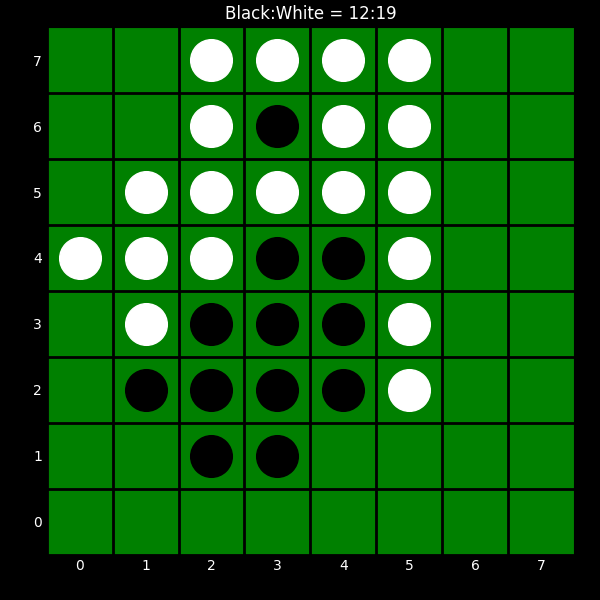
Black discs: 12
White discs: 19